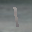
Label: 1